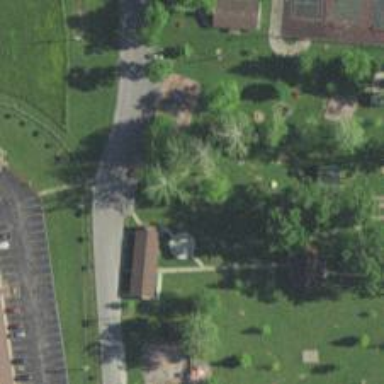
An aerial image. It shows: Springy playground.